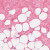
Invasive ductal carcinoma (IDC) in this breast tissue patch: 0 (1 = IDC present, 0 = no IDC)